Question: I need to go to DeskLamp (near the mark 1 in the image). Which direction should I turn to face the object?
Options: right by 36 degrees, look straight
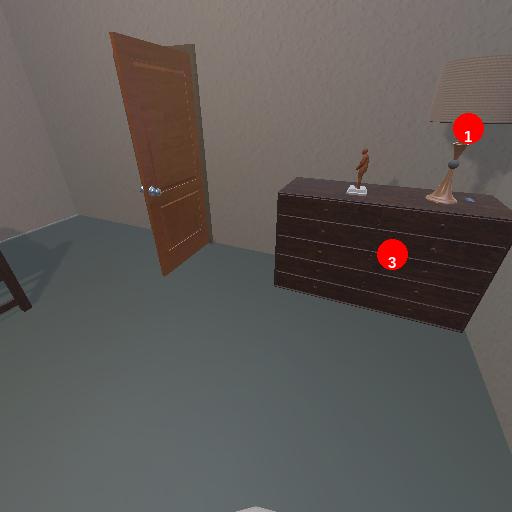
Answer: right by 36 degrees